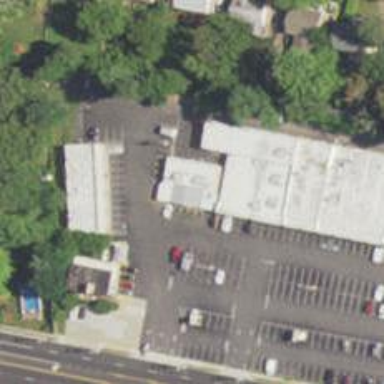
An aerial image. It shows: Convenience shop.